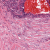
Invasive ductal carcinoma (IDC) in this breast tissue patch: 1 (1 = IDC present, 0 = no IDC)